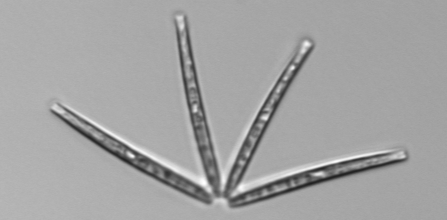
Label: Thalassionema